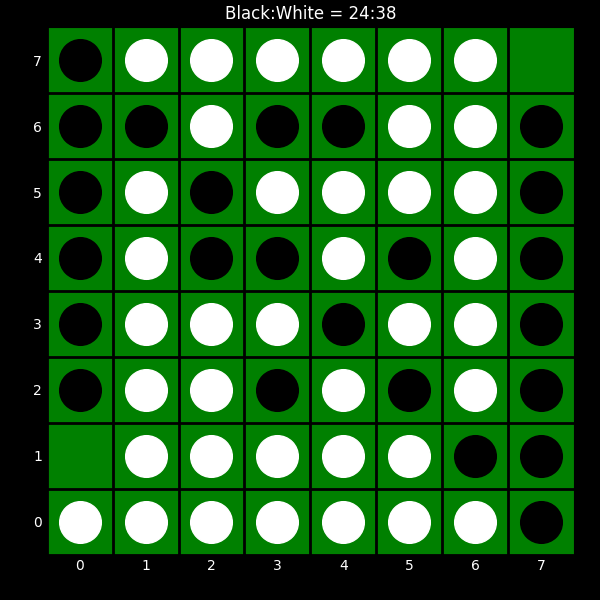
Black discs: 24
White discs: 38